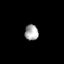
Tissue: lung
Cell type: Endothelial cells
Senescence score: 0.6903
Nuclear area (px): 210
Mean DAPI intensity: 166.514